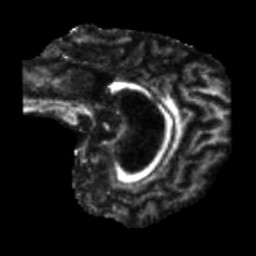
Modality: FA
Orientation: sagittal
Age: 31
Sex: female
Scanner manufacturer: siemens
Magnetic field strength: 3 T
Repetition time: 5.25 s
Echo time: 0.08 s